Brain MRI, t2w sequence, axial 2D slice.
Patient: age 35, sex F, weight 78 kg, height 1.78 m
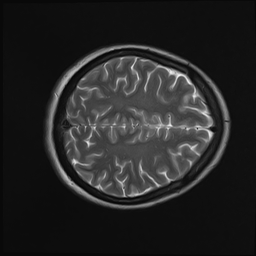